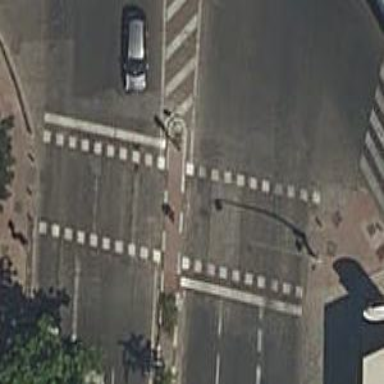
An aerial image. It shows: Road crossing with traffic signals.